Aerial crown-view tile of a tropical tree (Barro Colorado Island, Panama), acquired 20250715:
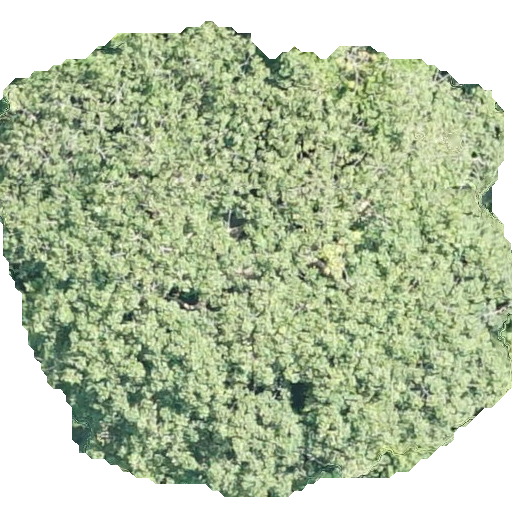
Species: Sterculia apetala
GBIF accepted scientific name: Sterculia apetala
Crown area: 297.483 m²